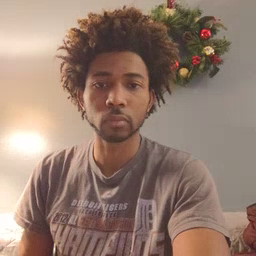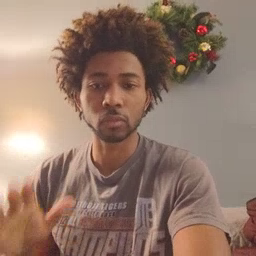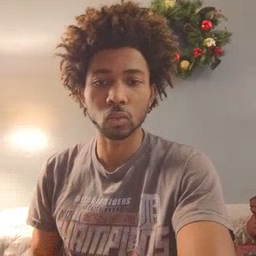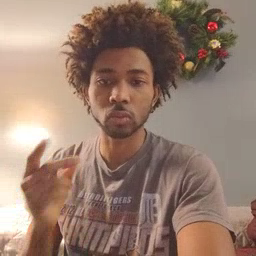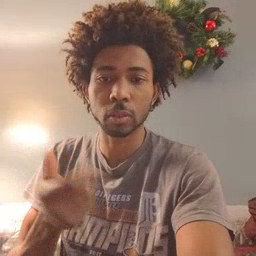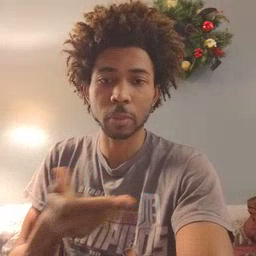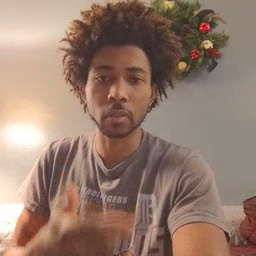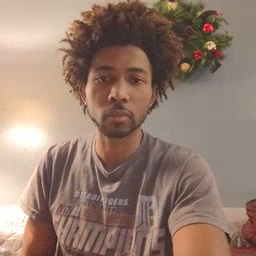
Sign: puppy